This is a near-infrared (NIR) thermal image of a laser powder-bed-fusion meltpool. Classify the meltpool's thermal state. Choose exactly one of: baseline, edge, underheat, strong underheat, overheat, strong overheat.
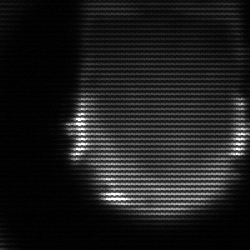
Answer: edge